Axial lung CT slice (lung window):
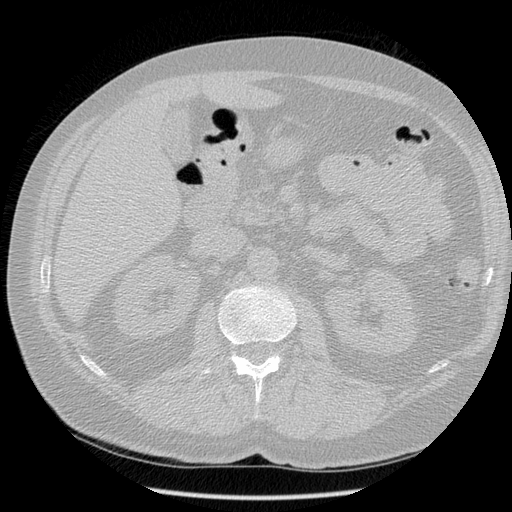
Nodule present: no